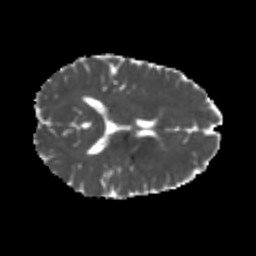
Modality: MD
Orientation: axial
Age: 26
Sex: female
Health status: healthy
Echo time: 0.074 s